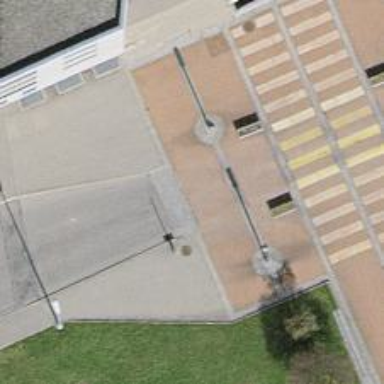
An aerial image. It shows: Bus stop equipped with public transport stop position.